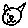
Label: cat